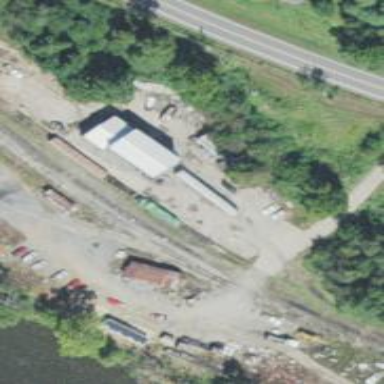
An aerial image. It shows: Rail spur service.